Question: I am using R to plot line chart, with the following command
'''
data <- read.table("input_data.txt", header=T, sep=" ")
ind=seq(1,nrow(data),by=2)
pdf(file="result.pdf")
plot_colors <- c("black","red","green","blue","purple","red")
plot(data$column_one, type="l", lty=1, col=plot_colors[1], ann=FALSE)
lines(data$column_two, type="l", lty=2, col=plot_colors[2])
lines(data$column_three, type="o", pch=1, lty=0, col=plot_colors[3], cex=1)
lines(data$column_four, type="o", pch=3, lty=0, col=plot_colors[4], cex=1)
lines(data$column_five, type="o", pch=2, lty=0, col=plot_colors[5], cex=1)
lines(data$column_six, type="o", pch=4, lty=1, col=plot_colors[6], cex=1)
box()
dev.off()
'''
The problem is, I have 500 data points, and the symbol markers are all mashed up on the line, tightly compact on the line. I could not see the symbols on the line.
Is there a way to just show the symbol markers at fixed interval, without them cluttering together?

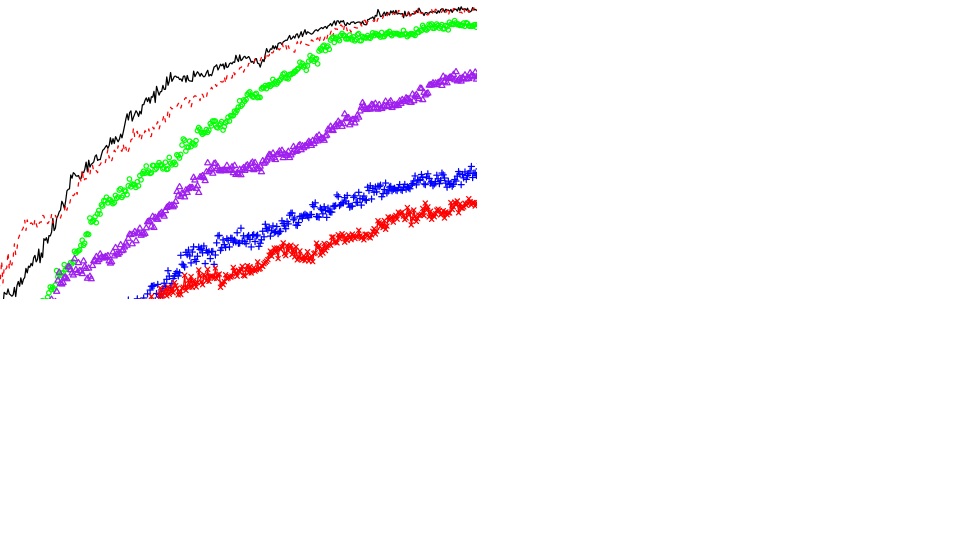
Answer: Use something like that:
'''
lines(data$column_three, type="o", pch=c(1,NA,NA,NA,NA), lty=0, col=plot_colors[3], cex=1)
'''
For the pch command: The number (here "1") defines your symbol as before. The "NA" means, that these points are plotted with no symbol. This vector will be repeatedly used until the end of your plot. Here, every 5th point is plotted with symbol 1.